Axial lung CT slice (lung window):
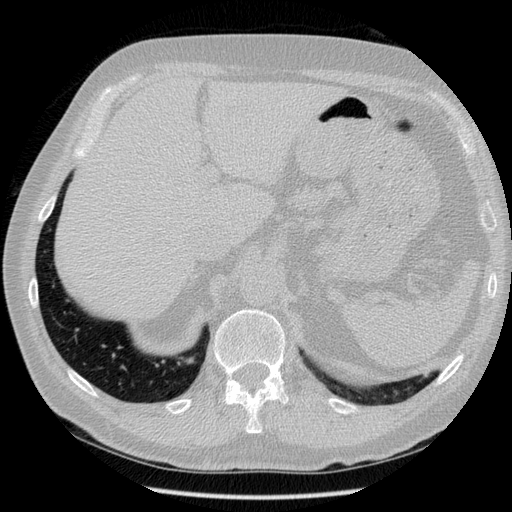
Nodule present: no